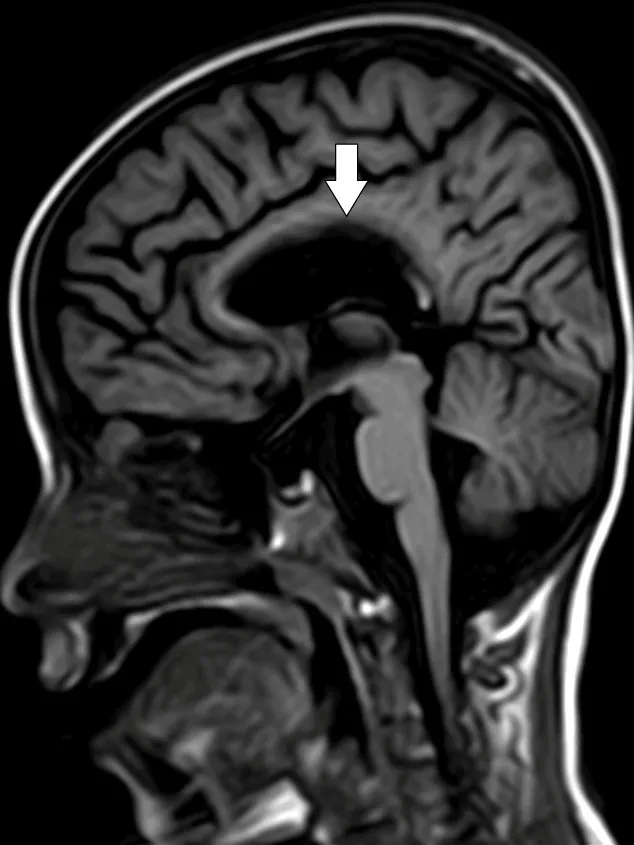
Thinned corpus callosum.
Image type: radiology (mri)